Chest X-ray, PA view. Patient: 56 years old, sex F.
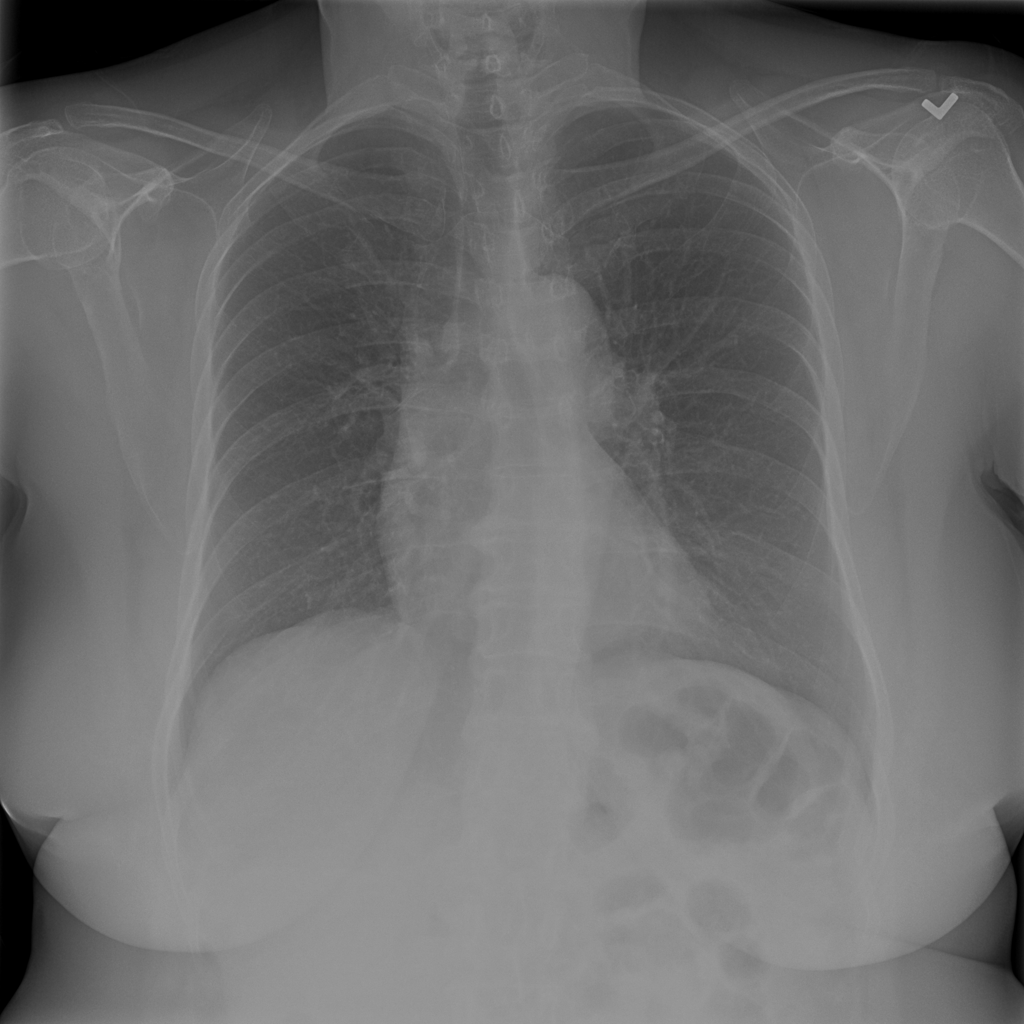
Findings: No Finding